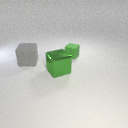
small green rubber cube behind large green metal cube